Question: I'm meeting a problem with getting input value from sharepoint people editor via js.
usually, we can get value from this control via below codes:
'''
var user;
var pe = document.getElementById('<%=peStaffAccount.ClientID %>').getElementsByTagName('div');
var i;
var peopleEnt;
for (i in pe) {
if (pe[i].id != null) {
if (pe[i].id == 'divEntityData' && pe[i].description != null) {
peopleEnt = pe[i]
}
}
}
// this is the value from this textbox but only after we click checked user
alert(peopleEnt .description)
'''
my question is, when i input some value into this textbox directly, how can I get this value?
refer to below image, my input value.. I want to get this...

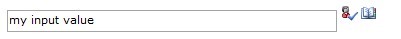
Answer: I am not sure if I have understood the question properly.
You can bind KeyPress Event to the textbox, so that you can get the text real time while typing before clicking checked user button.
'''
yourTextField.onKeyPress = function(){
var txt = yourTextField.value;
}
'''